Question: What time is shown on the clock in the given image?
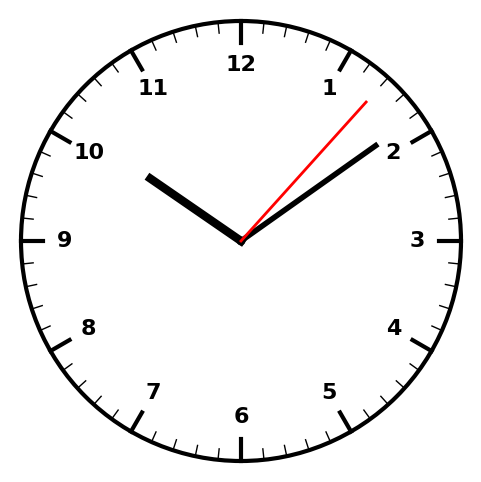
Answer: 10:09:07